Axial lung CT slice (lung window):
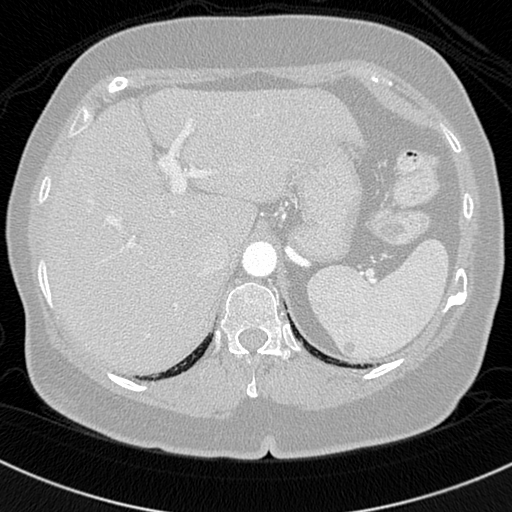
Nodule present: no